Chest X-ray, AP view. Patient: 56 years old, sex F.
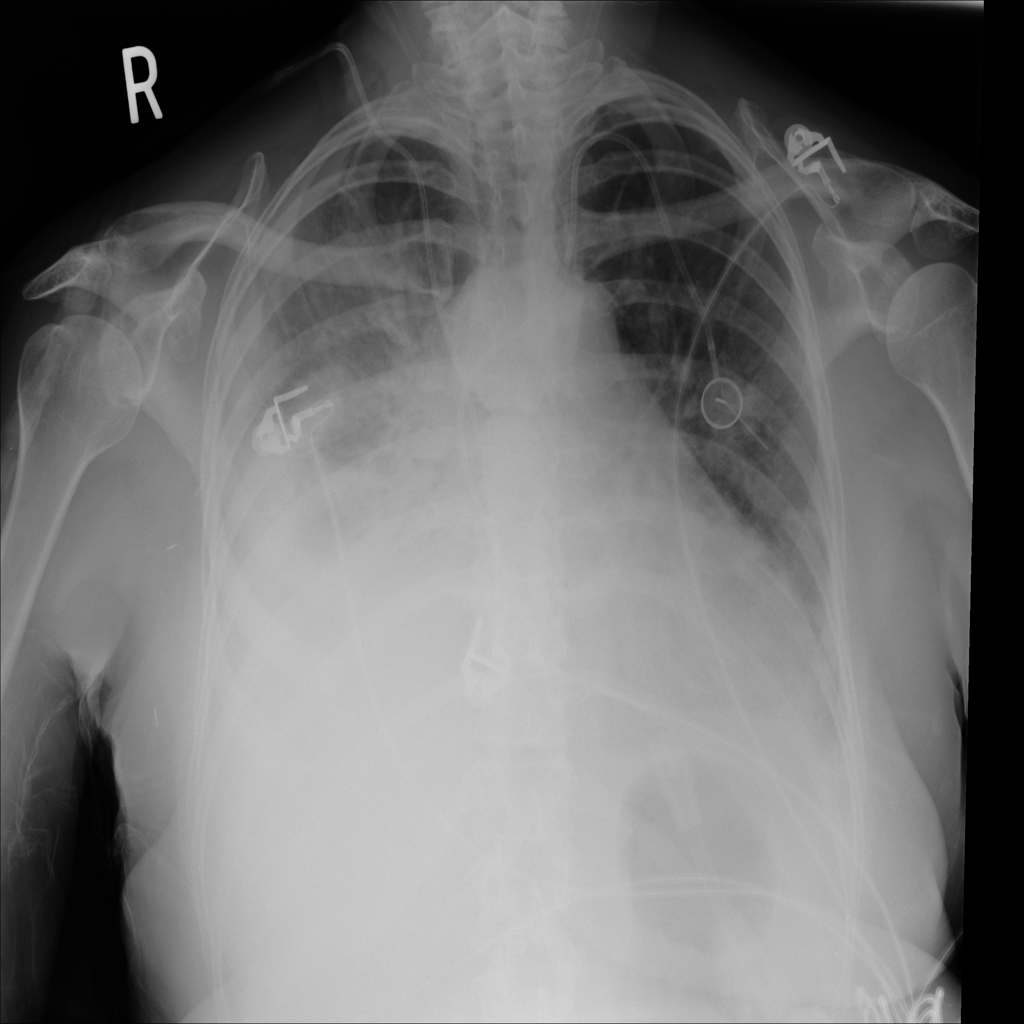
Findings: Effusion, Infiltration